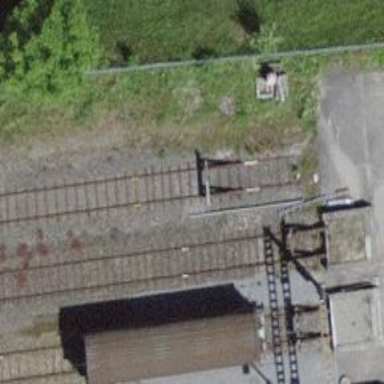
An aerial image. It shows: Railway buffer stop.